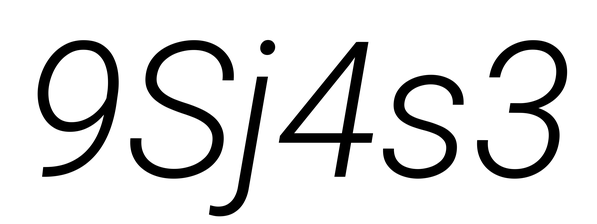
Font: Roboto-Italic_Light_Italic